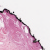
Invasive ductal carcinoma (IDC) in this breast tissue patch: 0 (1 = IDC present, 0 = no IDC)